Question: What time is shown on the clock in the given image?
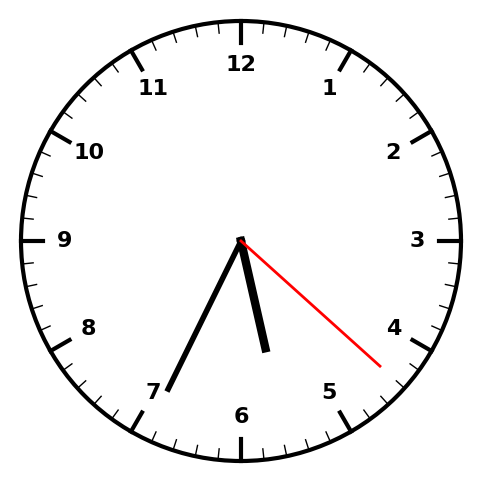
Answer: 05:34:22